Question: Count the number of objects in the diagram.
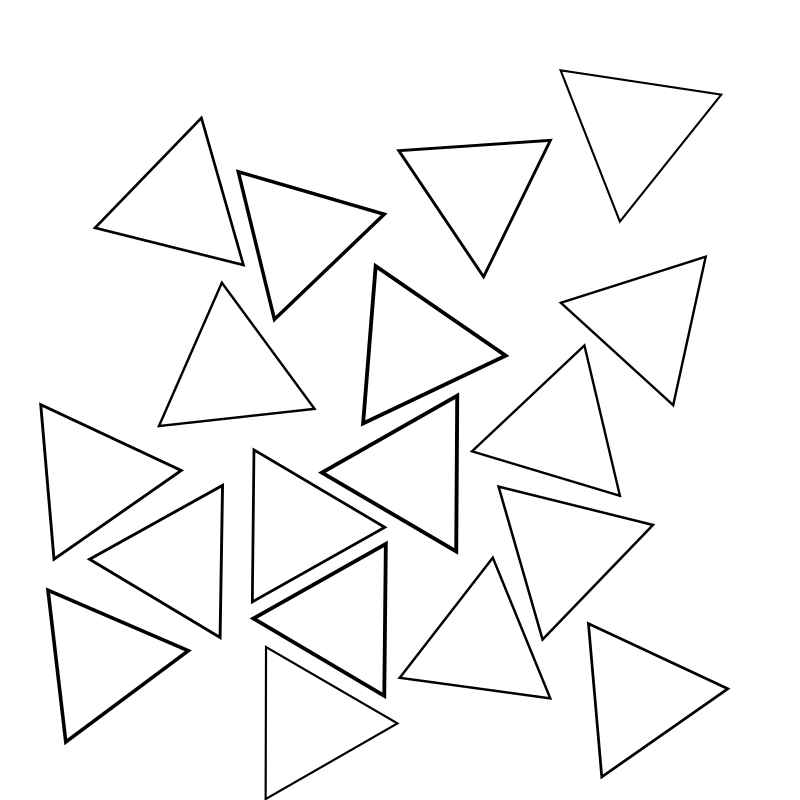
Answer: 18